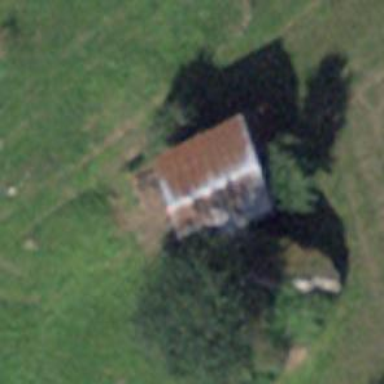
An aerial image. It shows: Barn.